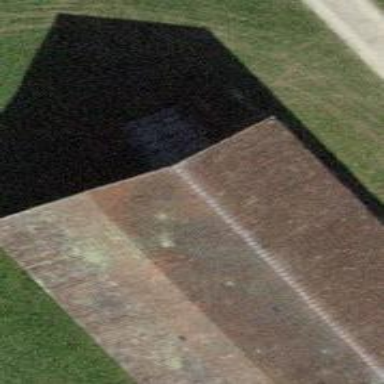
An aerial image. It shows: Building with tile roof.